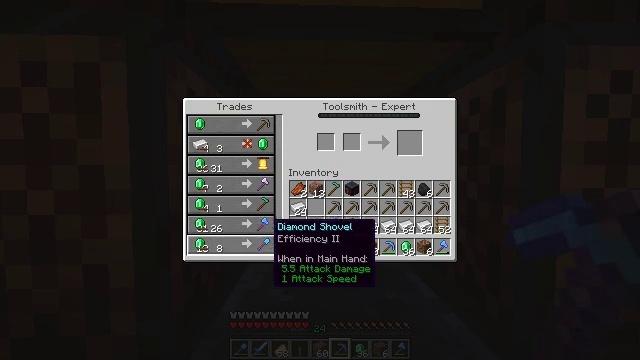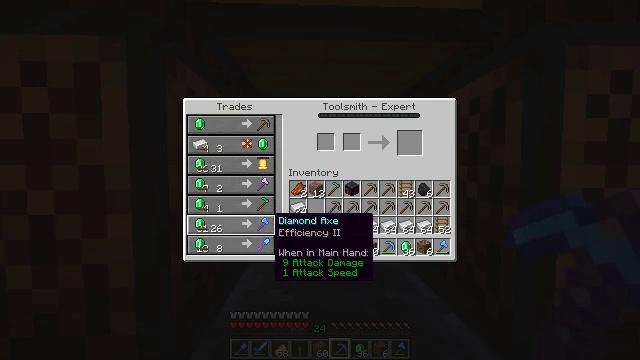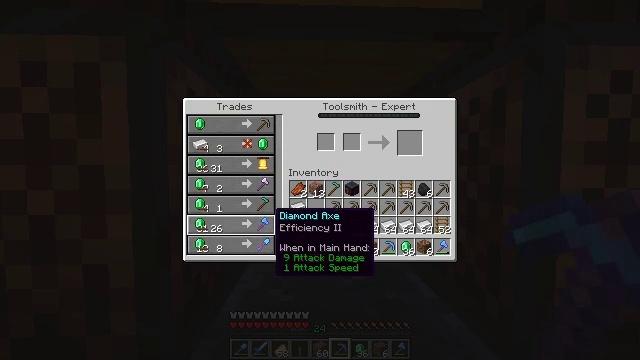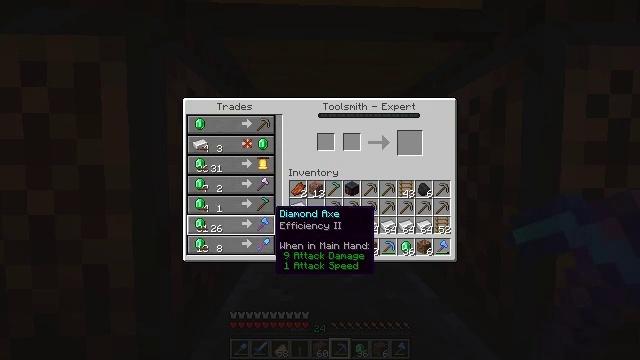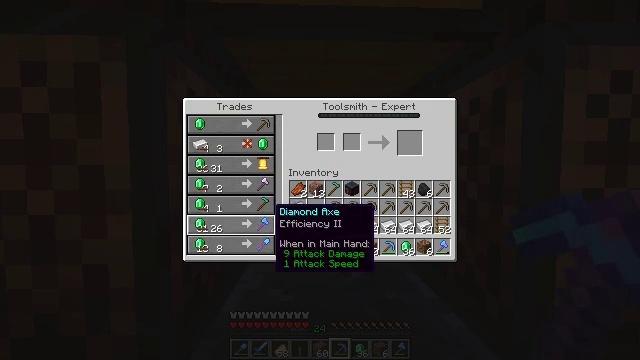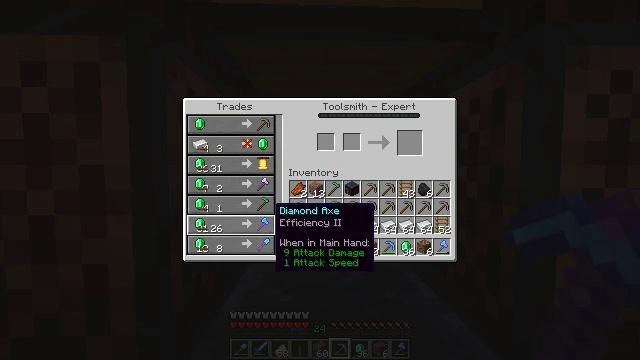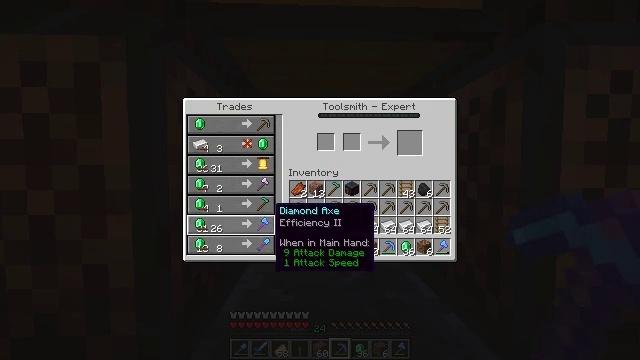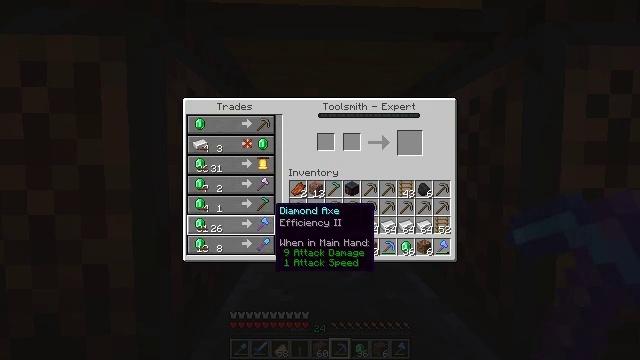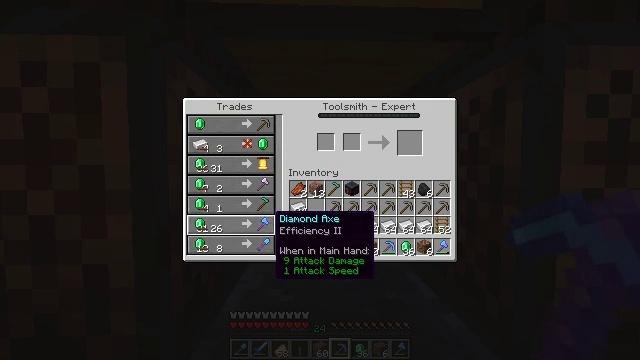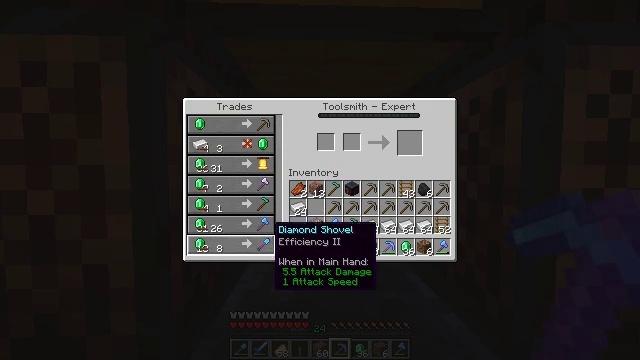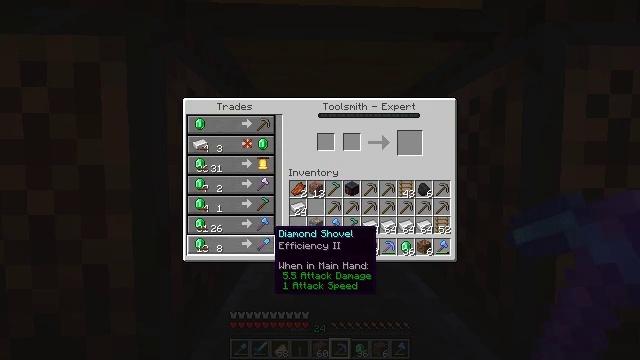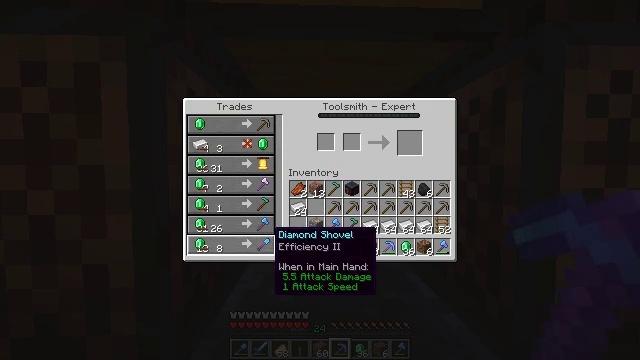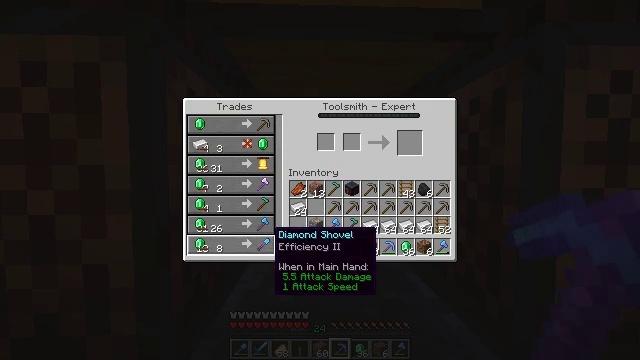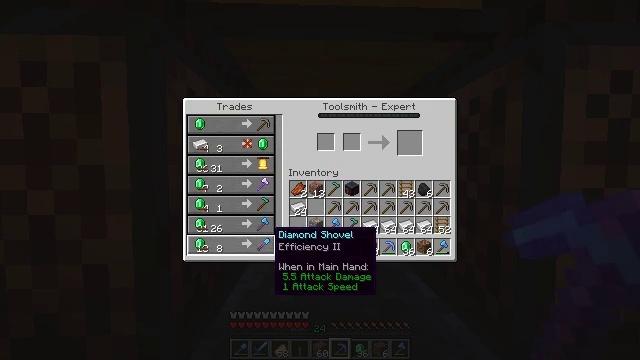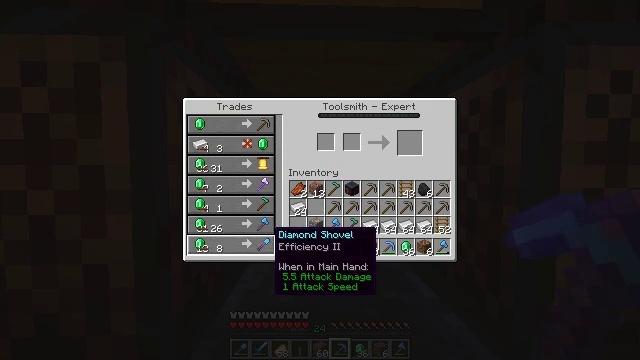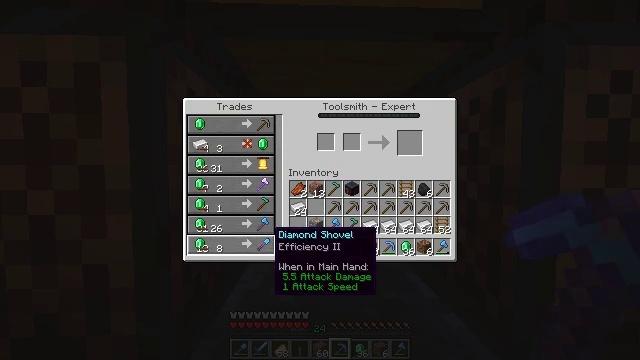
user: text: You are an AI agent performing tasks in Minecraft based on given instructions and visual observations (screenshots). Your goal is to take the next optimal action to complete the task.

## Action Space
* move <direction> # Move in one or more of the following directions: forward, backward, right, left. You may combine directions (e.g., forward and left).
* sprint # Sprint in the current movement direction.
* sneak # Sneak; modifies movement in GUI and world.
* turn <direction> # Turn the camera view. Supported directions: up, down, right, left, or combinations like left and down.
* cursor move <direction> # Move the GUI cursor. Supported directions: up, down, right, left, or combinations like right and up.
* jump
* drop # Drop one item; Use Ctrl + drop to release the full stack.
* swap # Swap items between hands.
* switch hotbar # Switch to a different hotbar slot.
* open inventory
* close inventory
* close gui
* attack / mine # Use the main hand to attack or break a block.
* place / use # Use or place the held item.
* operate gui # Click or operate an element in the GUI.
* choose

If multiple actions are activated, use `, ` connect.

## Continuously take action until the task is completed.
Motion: motion action
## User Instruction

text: Craft a diamond shovel with materials at the crafting table.
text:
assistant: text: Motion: no_op
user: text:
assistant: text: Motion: no_op
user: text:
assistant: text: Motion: no_op
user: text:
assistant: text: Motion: no_op
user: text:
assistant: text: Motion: no_op
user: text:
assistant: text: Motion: no_op
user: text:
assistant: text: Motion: no_op
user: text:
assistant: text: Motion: cursor move down
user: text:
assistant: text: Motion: cursor move down
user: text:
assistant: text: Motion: no_op
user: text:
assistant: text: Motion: no_op
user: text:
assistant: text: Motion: no_op
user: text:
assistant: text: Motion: no_op
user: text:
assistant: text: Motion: no_op
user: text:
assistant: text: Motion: no_op
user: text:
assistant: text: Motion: no_op
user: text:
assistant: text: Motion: no_op
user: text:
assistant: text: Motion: cursor move down
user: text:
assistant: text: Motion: cursor move right and down
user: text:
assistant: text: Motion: cursor move down
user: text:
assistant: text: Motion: no_op
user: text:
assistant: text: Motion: no_op
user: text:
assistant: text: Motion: no_op
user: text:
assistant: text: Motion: no_op
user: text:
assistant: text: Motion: no_op
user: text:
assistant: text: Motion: no_op
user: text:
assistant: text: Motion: no_op
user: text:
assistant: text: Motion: no_op
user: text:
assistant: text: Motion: no_op
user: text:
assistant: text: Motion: no_op